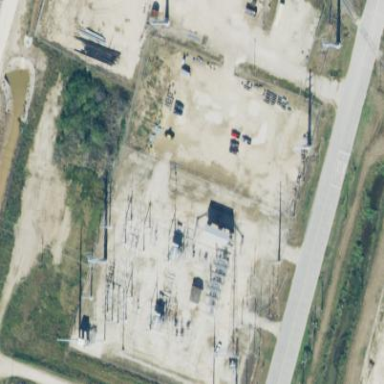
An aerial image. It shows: Outdoor distribution substation protected by fence.